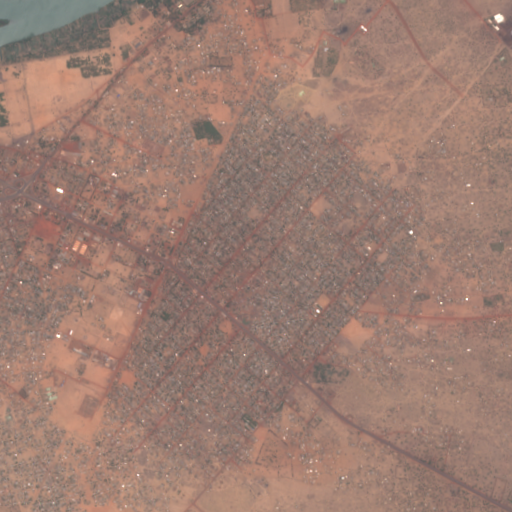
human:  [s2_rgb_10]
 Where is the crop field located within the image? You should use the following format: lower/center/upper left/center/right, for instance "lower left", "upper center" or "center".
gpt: The crop field is located in the upper left of the image.
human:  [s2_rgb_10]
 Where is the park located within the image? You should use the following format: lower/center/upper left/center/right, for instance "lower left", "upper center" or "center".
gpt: The park is located in the lower center of the image.
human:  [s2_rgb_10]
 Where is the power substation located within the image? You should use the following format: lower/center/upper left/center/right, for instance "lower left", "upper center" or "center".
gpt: The power substation is located in the lower left of the image.
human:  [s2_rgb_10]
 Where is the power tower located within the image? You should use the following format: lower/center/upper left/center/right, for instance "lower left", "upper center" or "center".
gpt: The power tower is located in the lower left of the image.
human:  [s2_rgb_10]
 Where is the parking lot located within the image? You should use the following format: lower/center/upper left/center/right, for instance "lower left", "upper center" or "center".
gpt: There is no parking lot in the image.